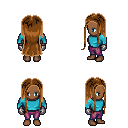
a pixel art fantasy rpg character, female body template, human, dark skin, teal long-sleeve shirt, magenta pants, brown extra-long hairstyle, metal gloves, four views (front, back, left, right), 2x2 character sprite sheet, small pixel art, hard edges, no anti-aliasing